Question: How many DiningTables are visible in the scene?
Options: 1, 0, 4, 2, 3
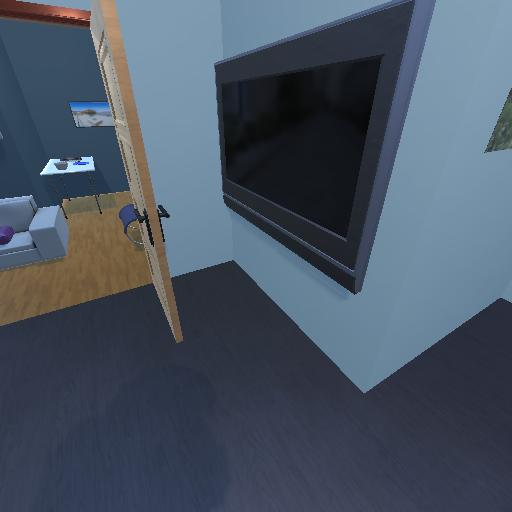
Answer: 1